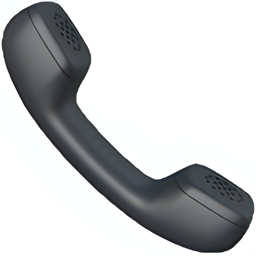
Name: telephone receiver
Emoji: 📞
Group: Objects
Sub-group: phone